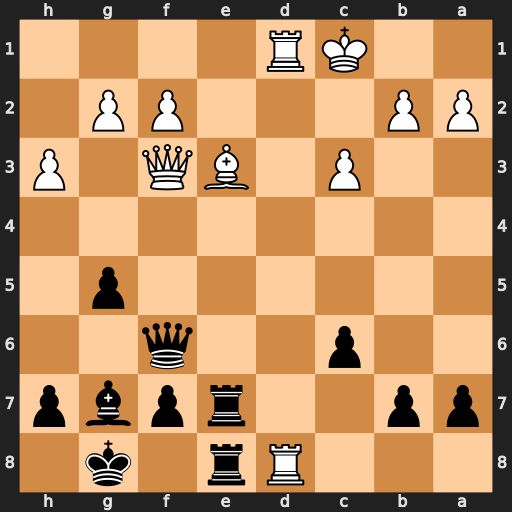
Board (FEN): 3Rr1k1/pp2rpbp/2p2q2/6p1/8/2P1BQ1P/PP3PP1/2KR4
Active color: b
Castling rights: -
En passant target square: -
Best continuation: Rxe3 Qxe3 Rxd8 Rxd8+ Qxd8